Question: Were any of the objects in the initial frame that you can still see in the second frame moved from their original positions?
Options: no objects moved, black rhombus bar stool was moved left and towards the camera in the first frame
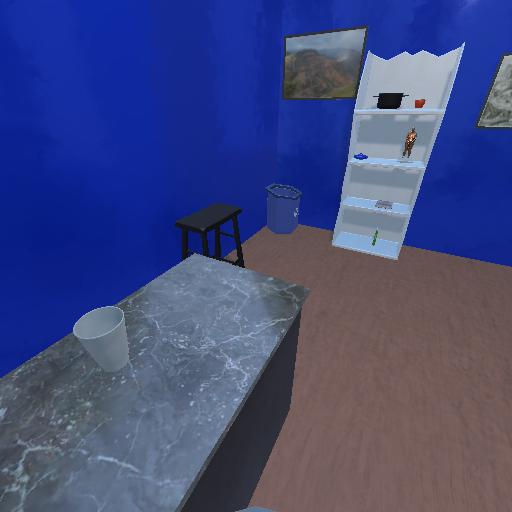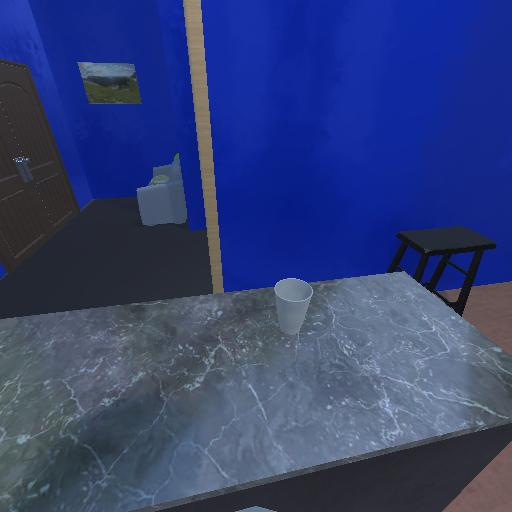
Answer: no objects moved